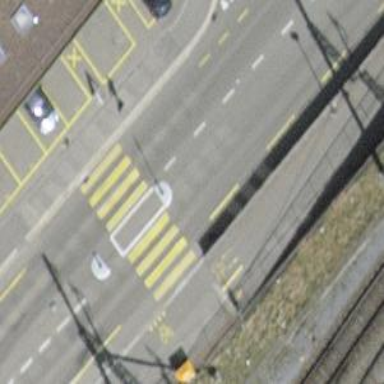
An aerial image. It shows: Marked footway crossing with island.